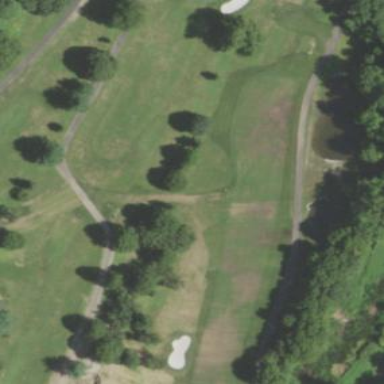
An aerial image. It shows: Grassy area designated as golf fairway.